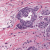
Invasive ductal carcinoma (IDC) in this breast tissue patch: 1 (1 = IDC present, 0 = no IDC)